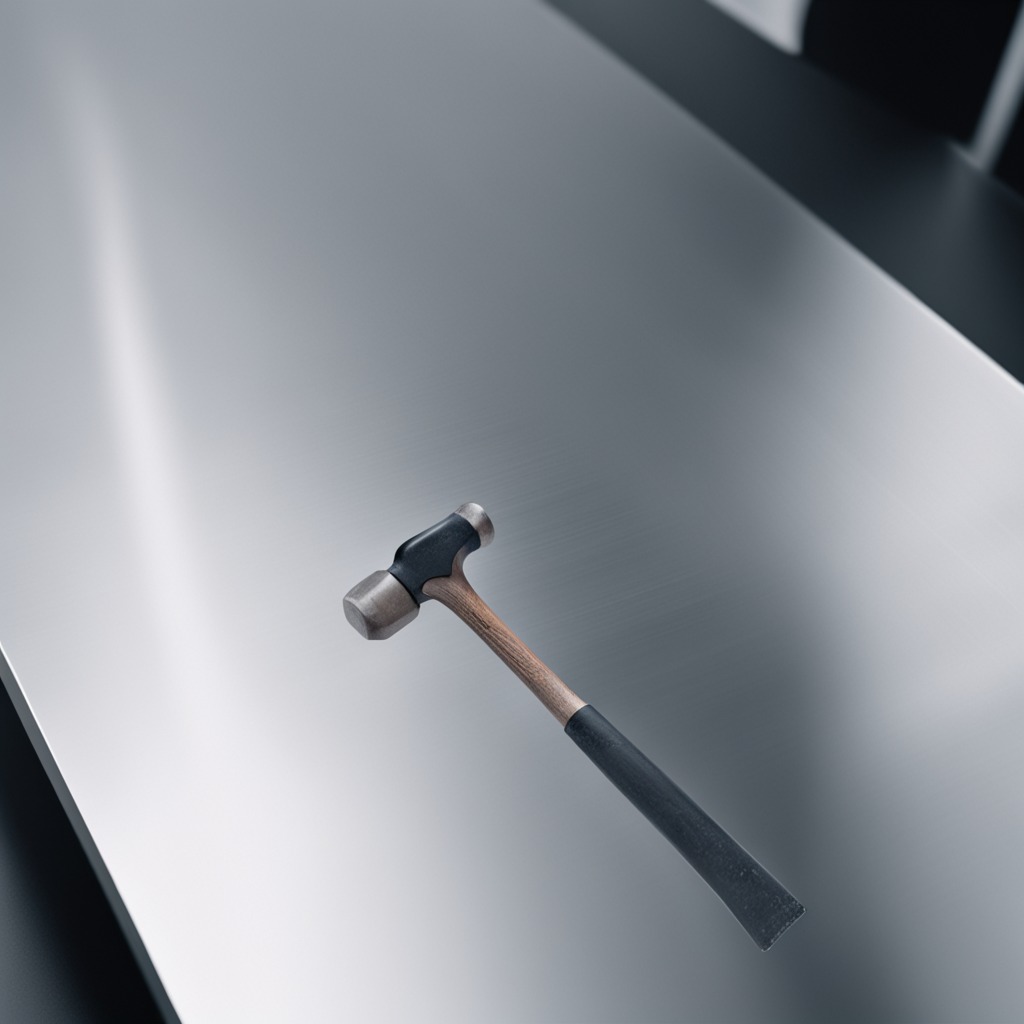
A hammer is lying on a stainless steel table in a high-end prototyping lab.